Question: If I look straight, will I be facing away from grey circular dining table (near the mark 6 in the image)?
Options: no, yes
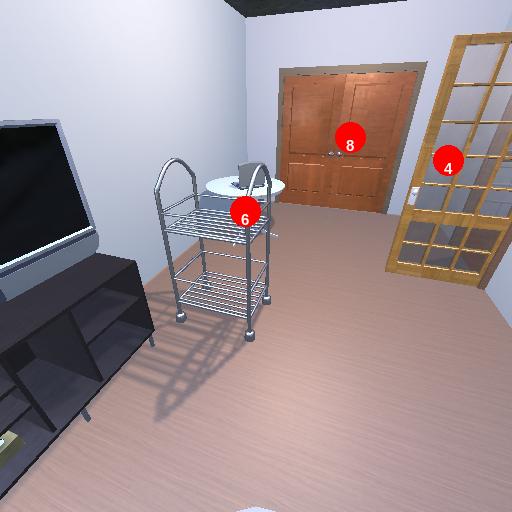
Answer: no